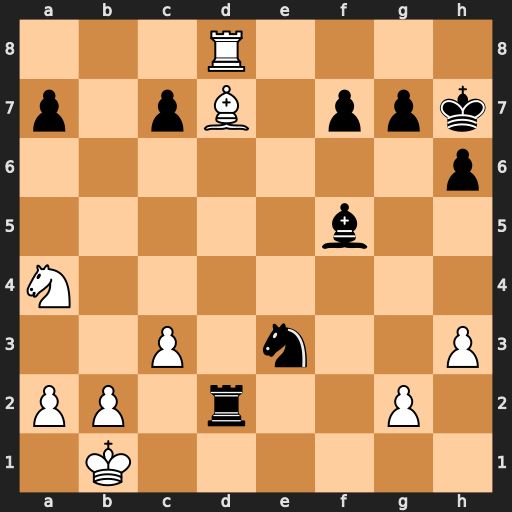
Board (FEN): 3R4/p1pB1ppk/7p/5b2/N7/2P1n2P/PP1r2P1/1K6
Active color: w
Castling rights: -
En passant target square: -
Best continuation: Bxf5+ Nxf5 Rxd2